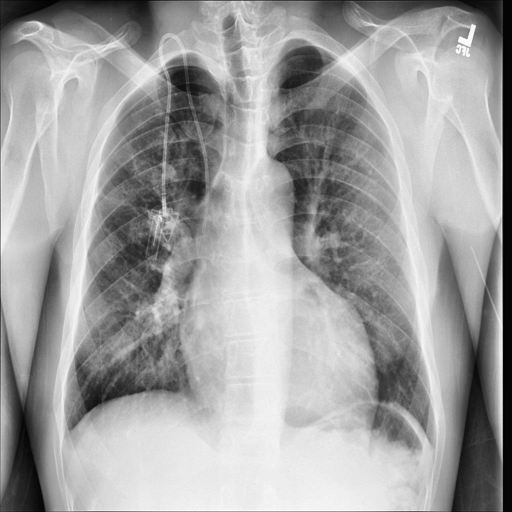
Finding: NORMAL